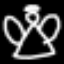
Label: angel